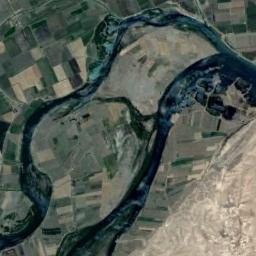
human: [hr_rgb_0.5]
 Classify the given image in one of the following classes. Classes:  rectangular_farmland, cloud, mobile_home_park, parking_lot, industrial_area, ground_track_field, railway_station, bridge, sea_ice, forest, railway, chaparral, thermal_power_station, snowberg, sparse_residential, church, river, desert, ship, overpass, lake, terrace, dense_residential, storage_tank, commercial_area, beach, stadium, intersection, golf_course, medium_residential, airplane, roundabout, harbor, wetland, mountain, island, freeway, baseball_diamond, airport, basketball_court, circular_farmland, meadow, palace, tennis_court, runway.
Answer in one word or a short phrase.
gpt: river